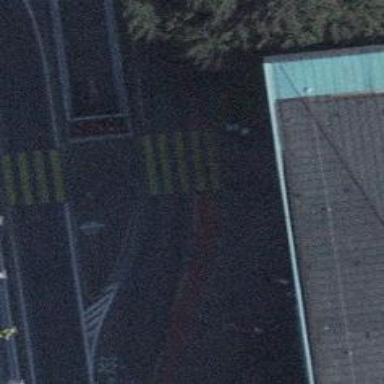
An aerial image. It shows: Kerb barrier.